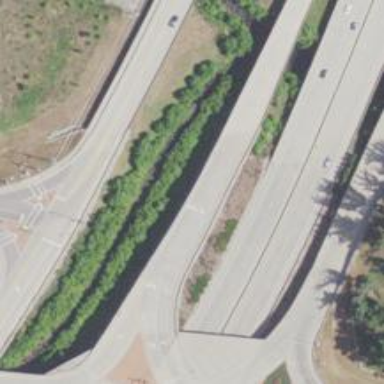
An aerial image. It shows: Bridge on motorway link.